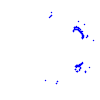
Particle: kaon